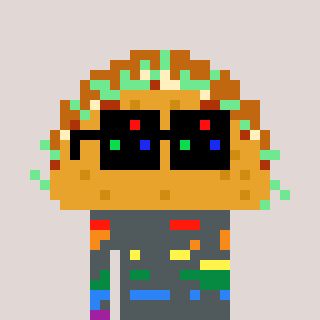
a pixel art character with square black sunglasses, a taco-shaped head and a darkbrown-colored body on a warm background